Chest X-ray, PA view. Patient: 41 years old, sex F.
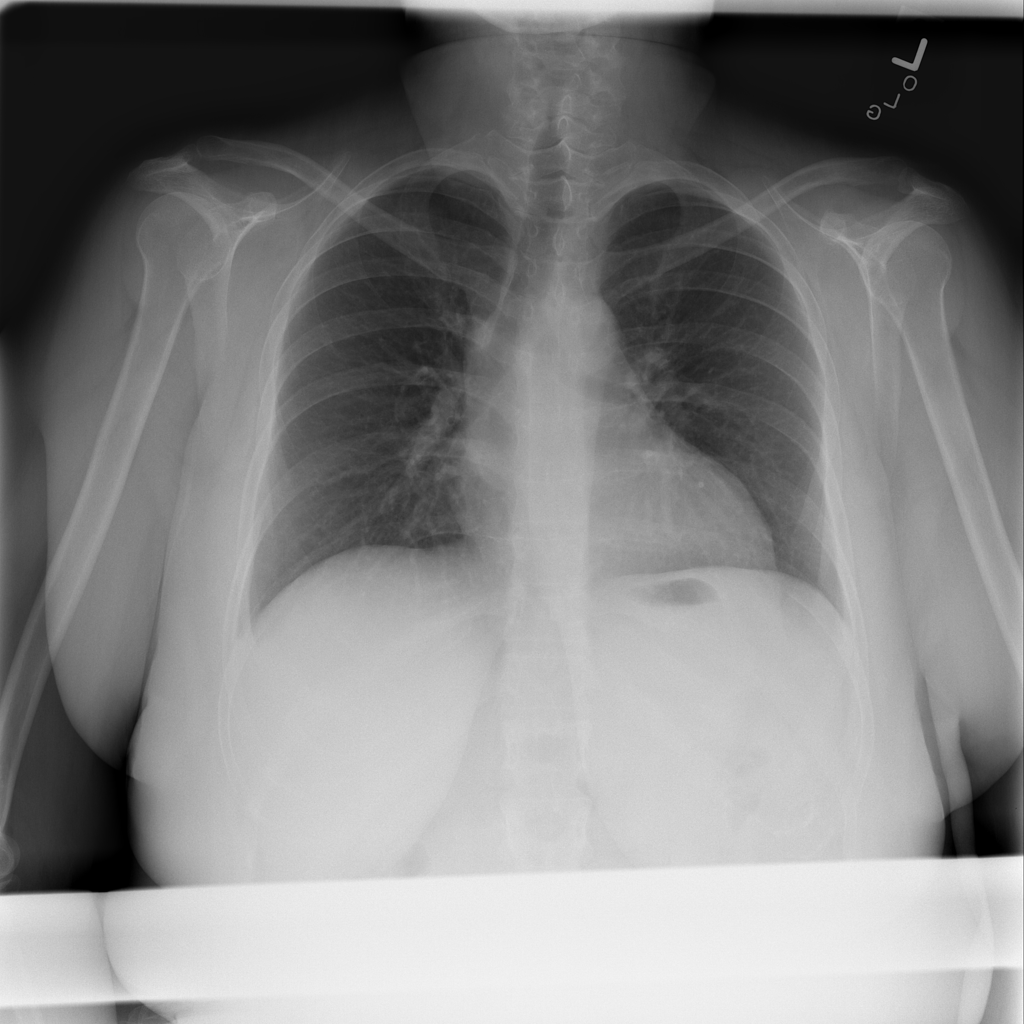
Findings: No Finding